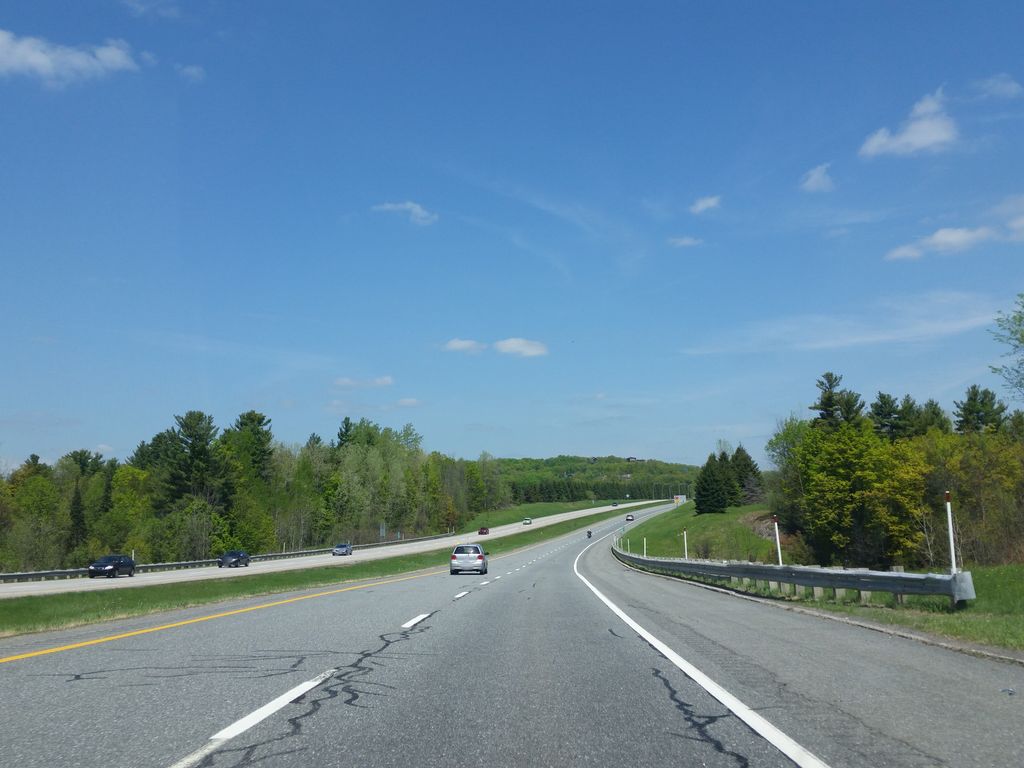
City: ottawa-gatineau